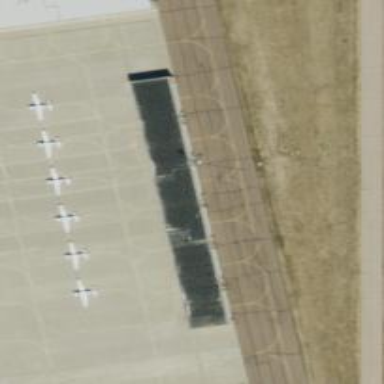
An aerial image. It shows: View of taxiway at the airport.